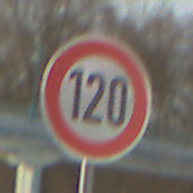
Verkehrszeichen: Geschwindigkeit120
Umgebung: Outdoor, Suburban
Tageszeit: MorningAfternoon
Wetter: PartlyCloudy
Licht: Natural
Jahreszeit: NotSpecified
Kontrast: HighContrast